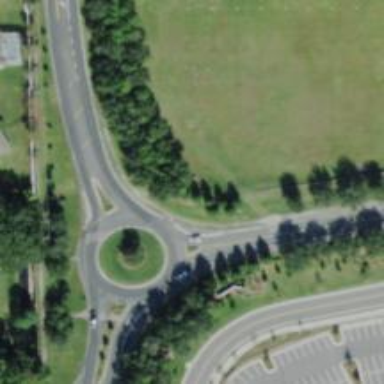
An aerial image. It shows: Secondary road with asphalt surface leading to roundabout junction.